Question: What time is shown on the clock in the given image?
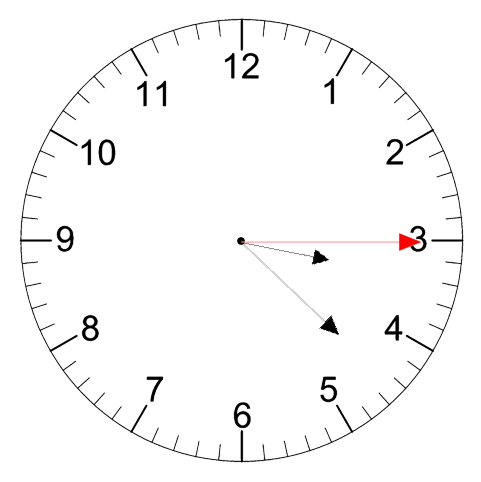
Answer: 03:22:15